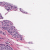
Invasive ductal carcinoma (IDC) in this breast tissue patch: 1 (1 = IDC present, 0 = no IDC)